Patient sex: M
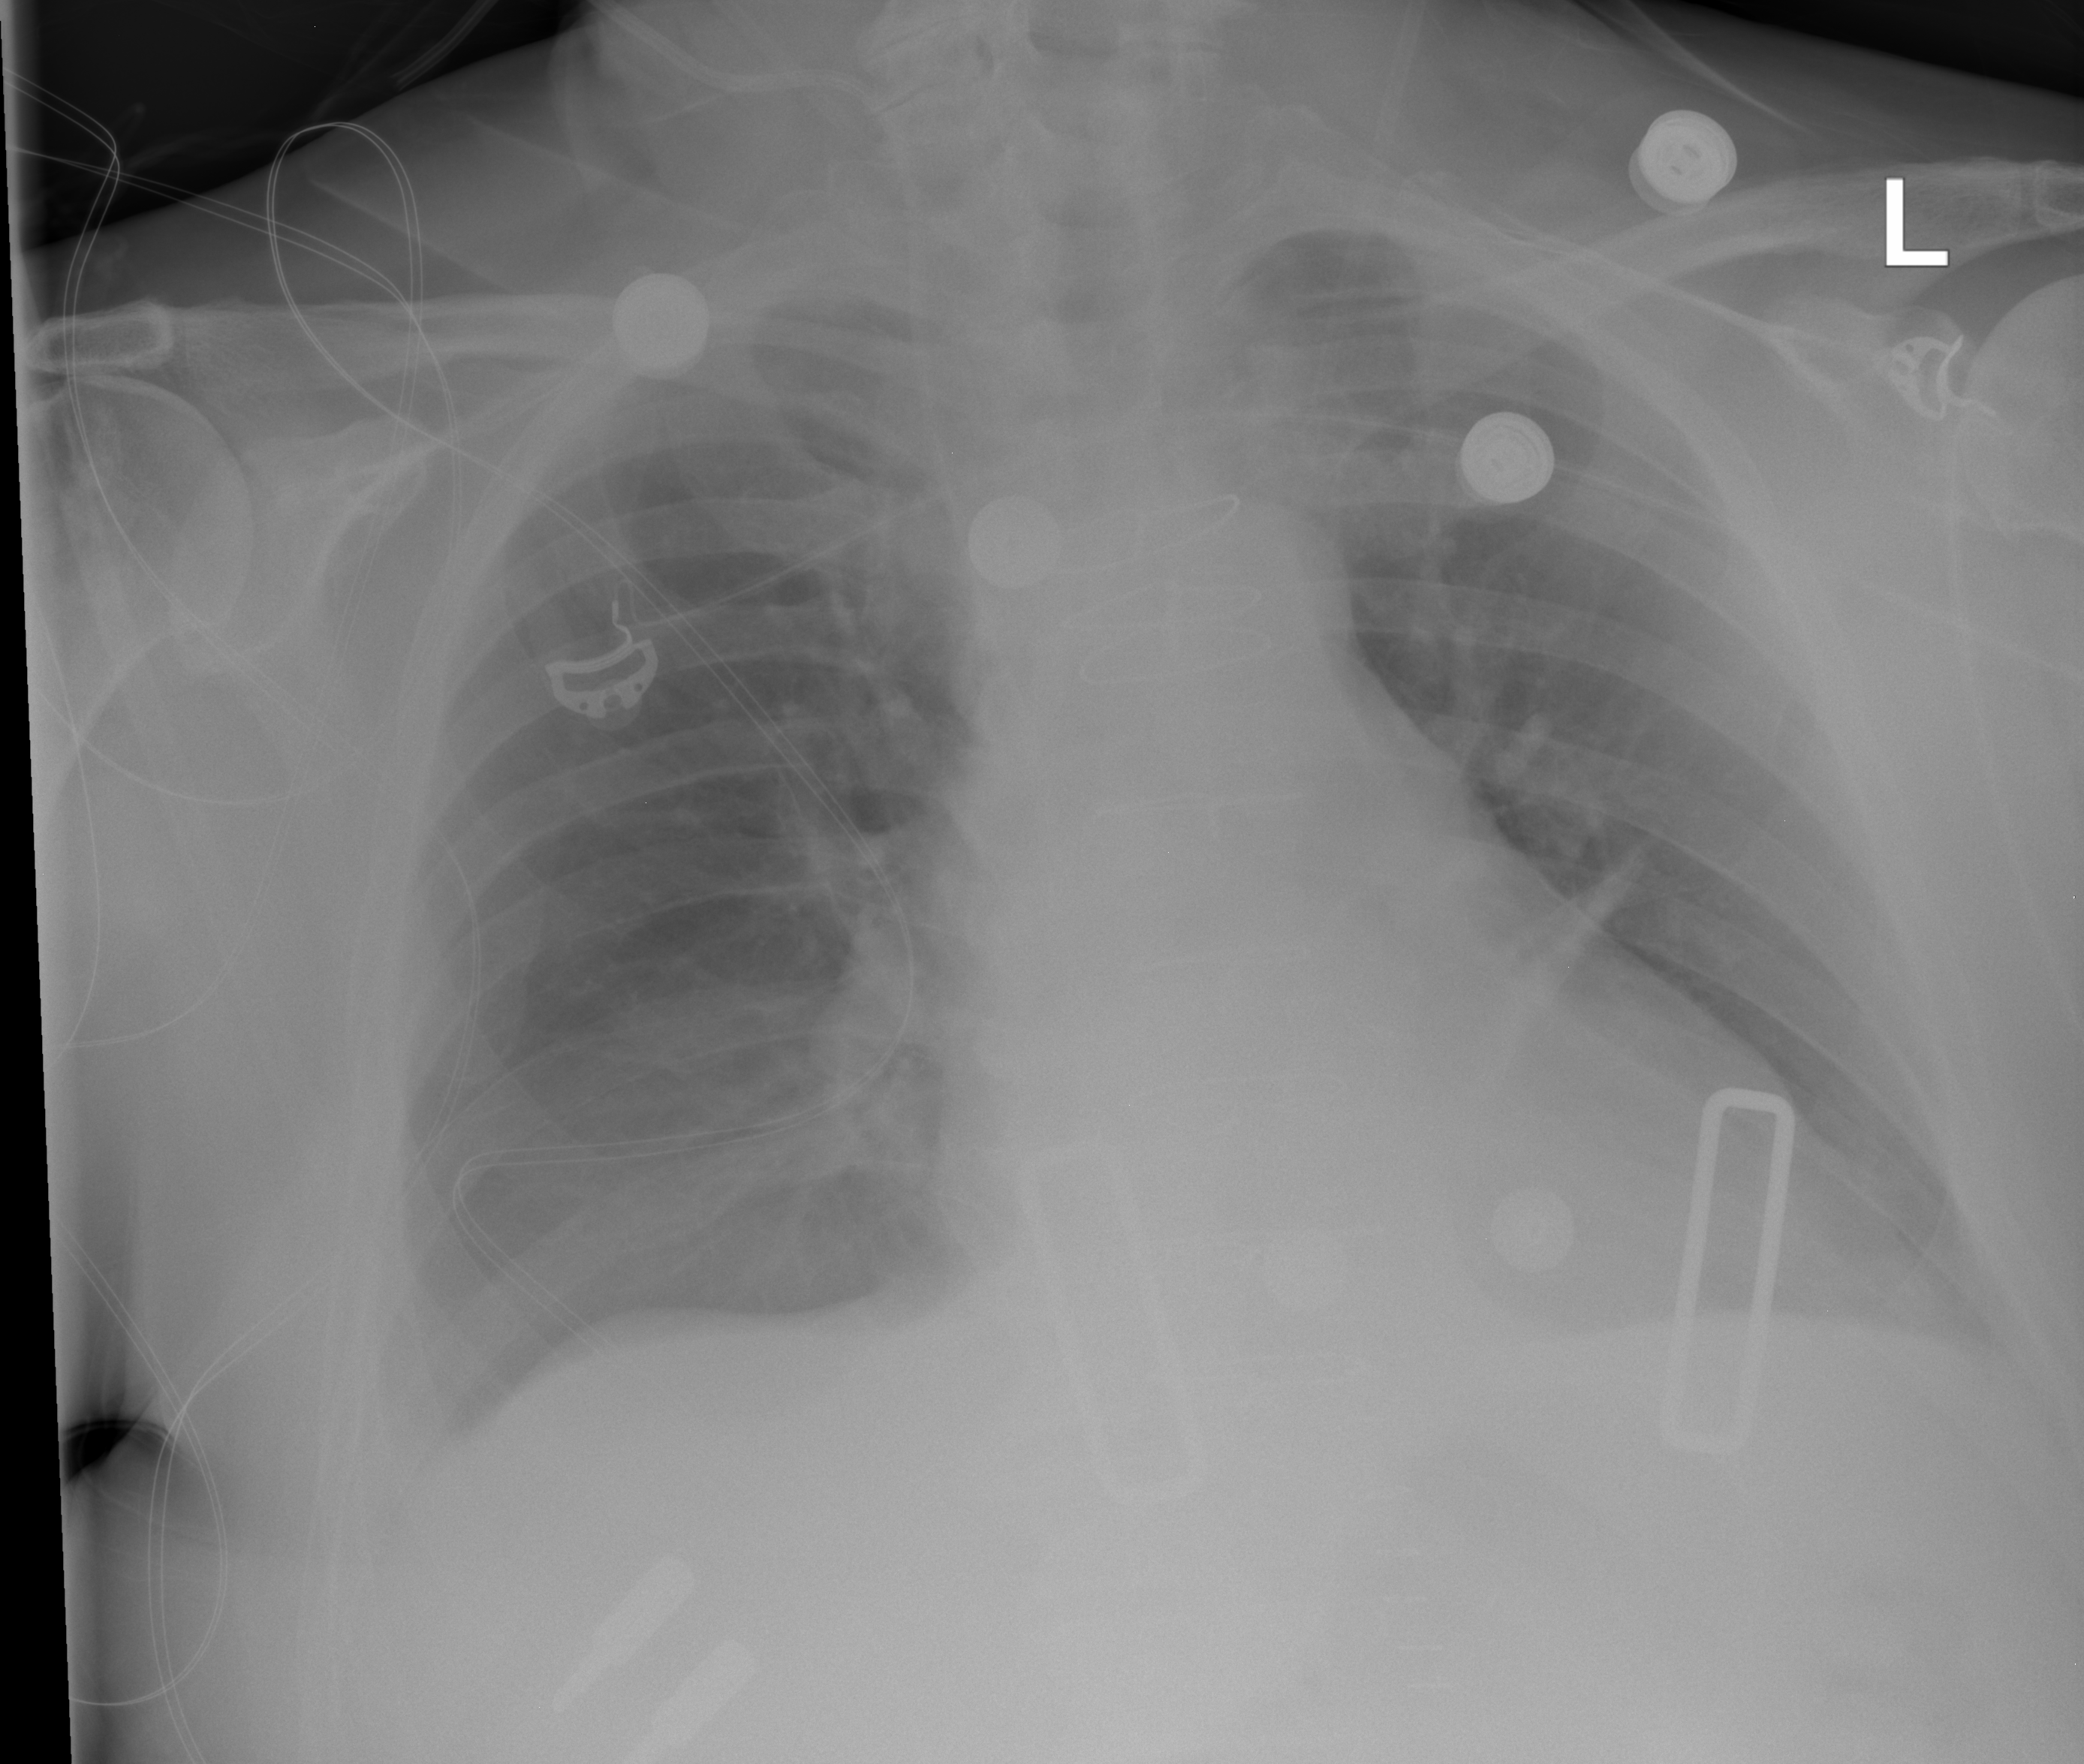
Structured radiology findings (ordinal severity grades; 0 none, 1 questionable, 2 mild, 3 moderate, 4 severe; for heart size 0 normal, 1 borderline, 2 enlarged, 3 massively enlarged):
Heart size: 1
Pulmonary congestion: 0
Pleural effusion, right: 0
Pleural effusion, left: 2
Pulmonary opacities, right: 0
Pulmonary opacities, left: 0
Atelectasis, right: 0
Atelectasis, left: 2